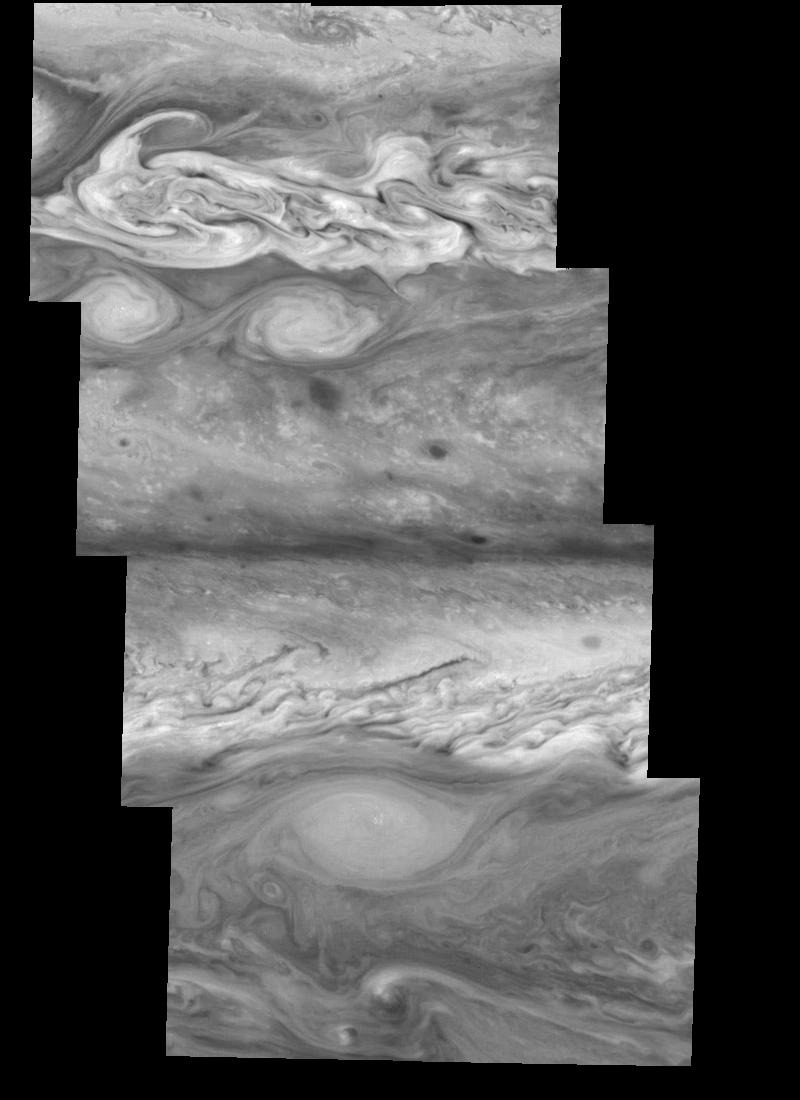
Jupiter Northern Hemisphere in the Near-Infrared Time Set 4 Jupiter, Galileo